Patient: sex M, age 47
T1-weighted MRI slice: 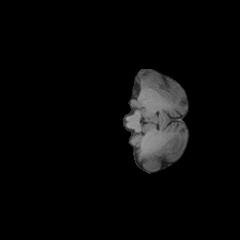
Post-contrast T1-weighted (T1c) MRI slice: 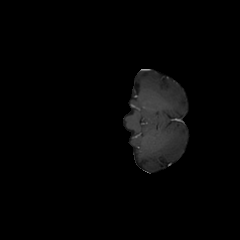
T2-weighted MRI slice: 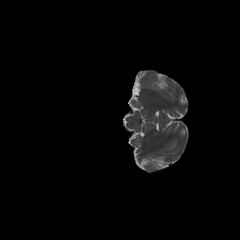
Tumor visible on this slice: no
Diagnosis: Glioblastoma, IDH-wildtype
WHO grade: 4